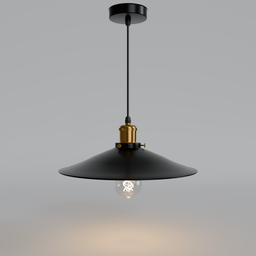
Label: lighting